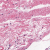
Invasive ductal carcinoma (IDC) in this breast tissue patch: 0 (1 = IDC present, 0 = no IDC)